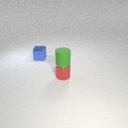
small blue metal cube to the left of small red metal cylinder